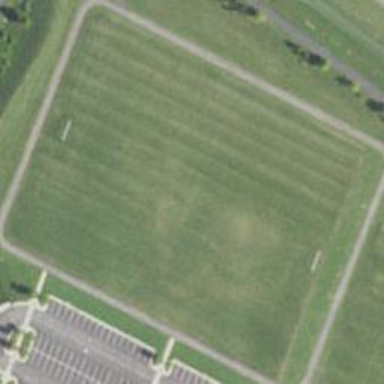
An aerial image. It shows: Grass pitch designated for soccer.